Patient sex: M
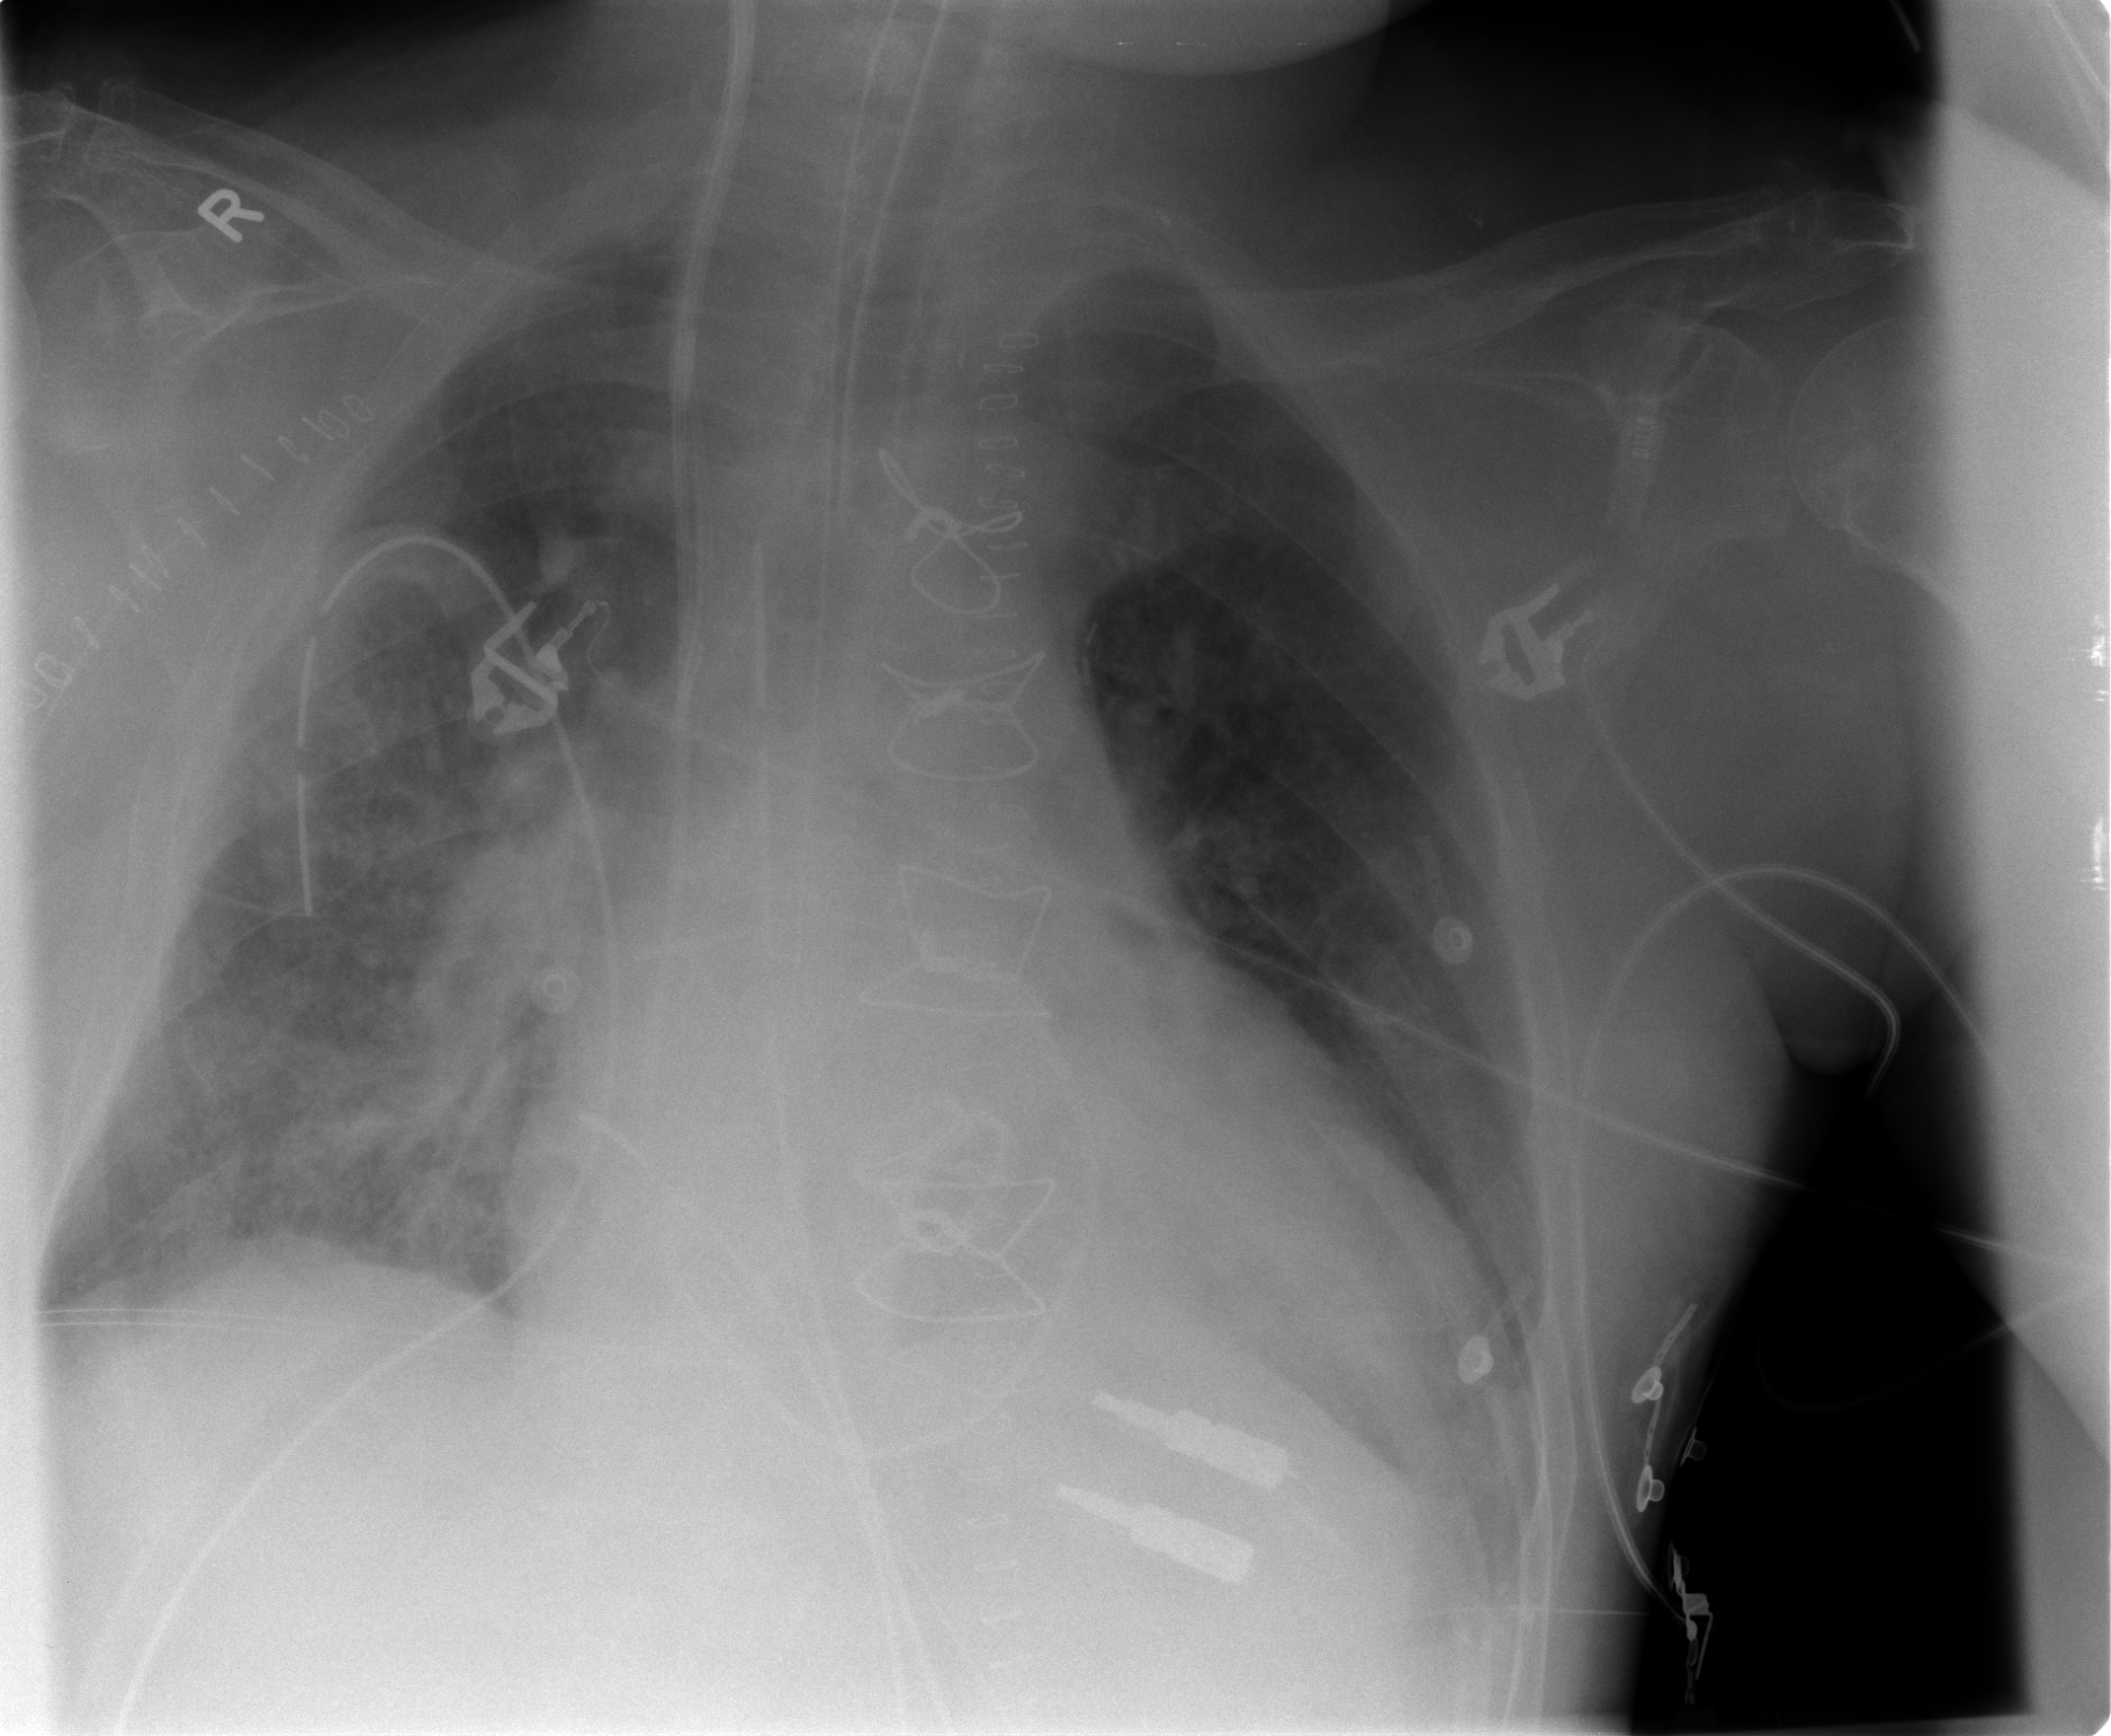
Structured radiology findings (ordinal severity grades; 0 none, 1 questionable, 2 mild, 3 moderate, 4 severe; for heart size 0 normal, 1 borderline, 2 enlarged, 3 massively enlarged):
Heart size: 2
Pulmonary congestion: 2
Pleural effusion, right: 0
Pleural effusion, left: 1
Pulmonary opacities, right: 1
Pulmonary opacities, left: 0
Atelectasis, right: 2
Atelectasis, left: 2